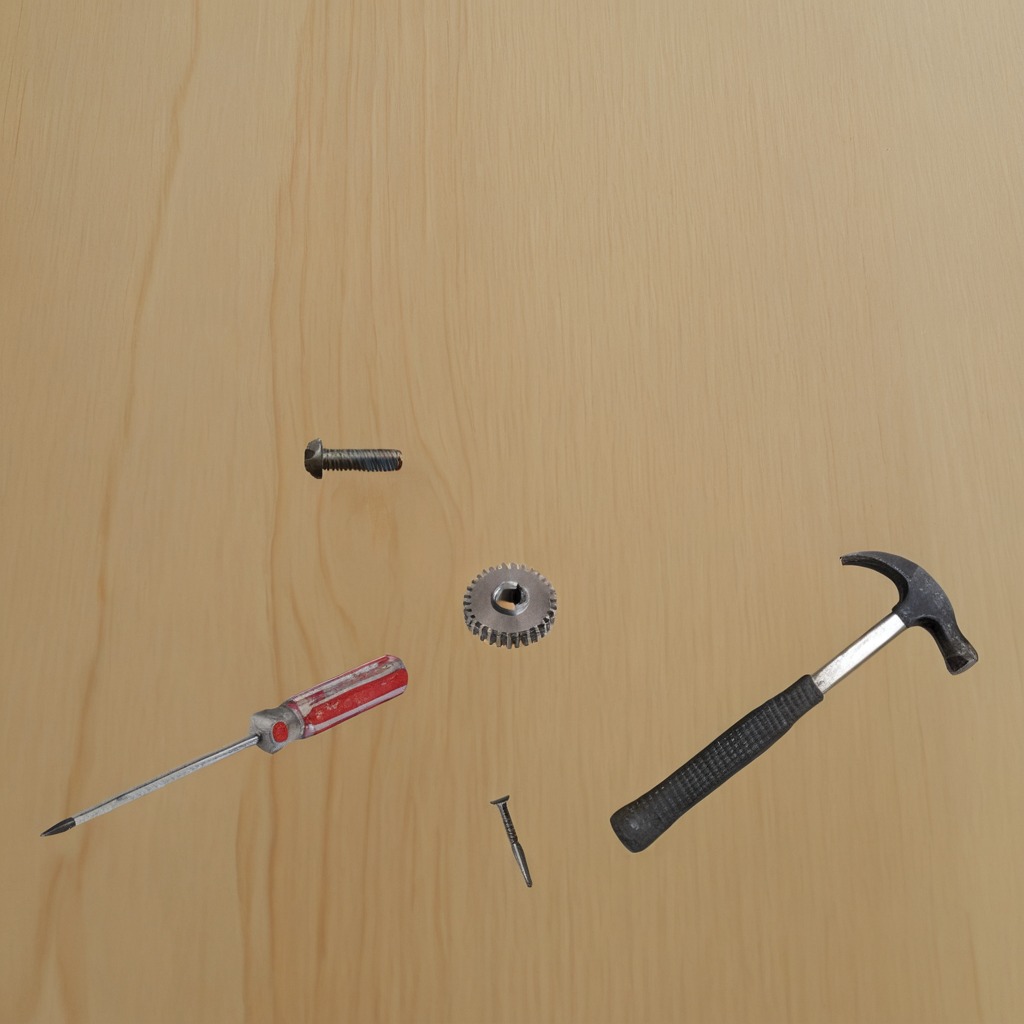
A steel gear with teeth, a hammer, an iron nail, a metal machine screw, and a screwdriver are lying on the plywood surface in a paint workshop lit by afternoon window light.